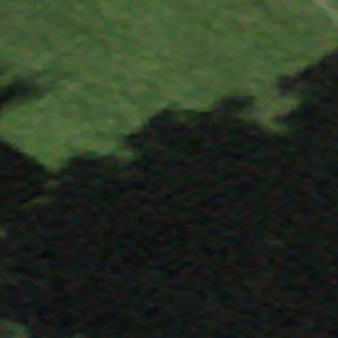
Label: other